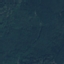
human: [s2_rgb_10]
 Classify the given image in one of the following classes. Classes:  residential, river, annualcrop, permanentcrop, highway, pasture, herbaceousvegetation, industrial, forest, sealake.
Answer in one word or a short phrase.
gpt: Forest